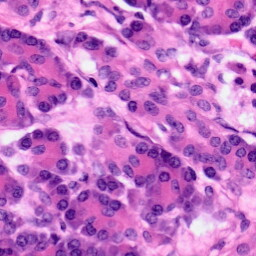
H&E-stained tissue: Pancreatic